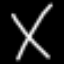
Label: line